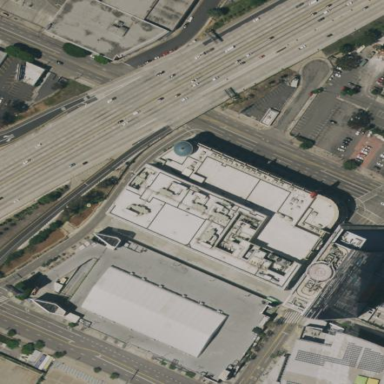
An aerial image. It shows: Cinema building.